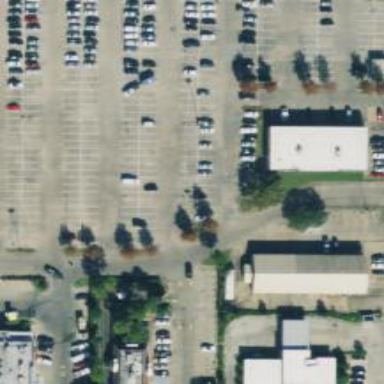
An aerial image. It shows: Parking space.